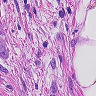
Metastatic tissue present: yes